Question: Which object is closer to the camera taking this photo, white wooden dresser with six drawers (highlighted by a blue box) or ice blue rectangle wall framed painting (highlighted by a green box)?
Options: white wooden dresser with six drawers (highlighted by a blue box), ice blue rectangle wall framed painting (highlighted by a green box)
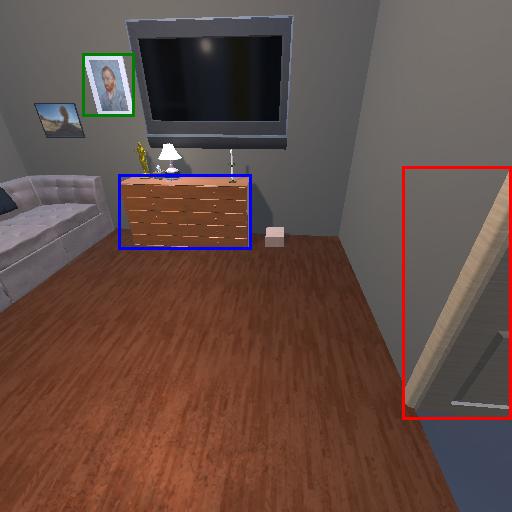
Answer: white wooden dresser with six drawers (highlighted by a blue box)